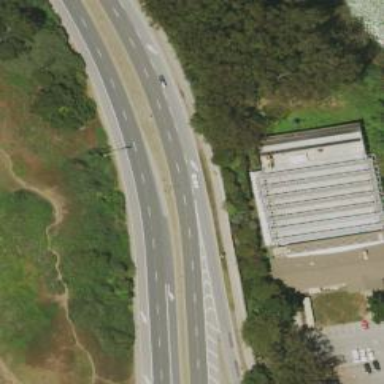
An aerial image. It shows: Primary link highway with asphalt surface.